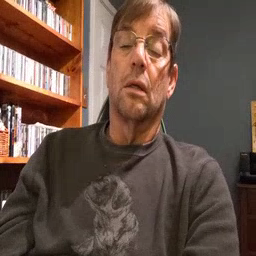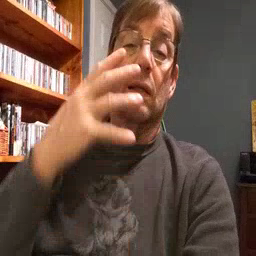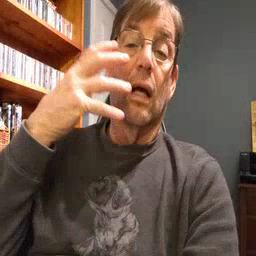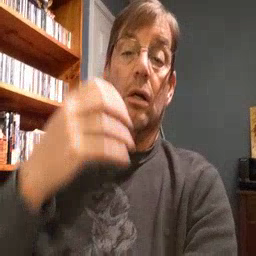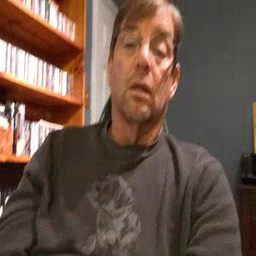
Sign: tiger